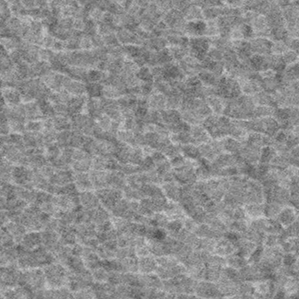
Label: frost